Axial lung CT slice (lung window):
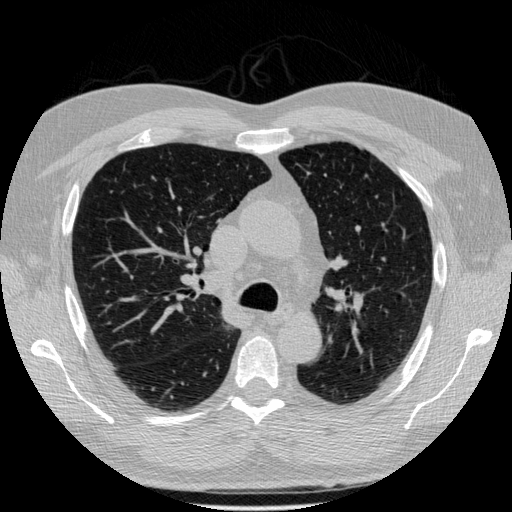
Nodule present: no